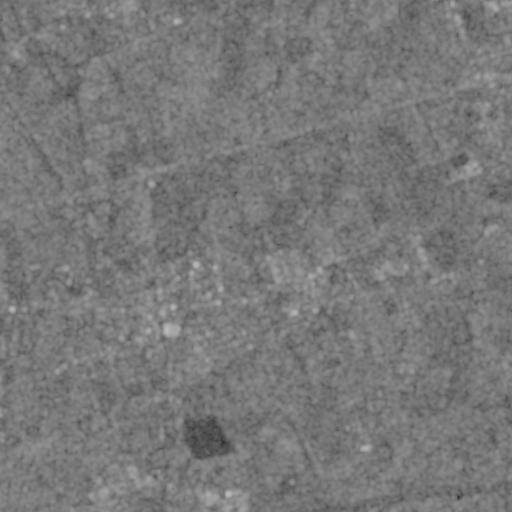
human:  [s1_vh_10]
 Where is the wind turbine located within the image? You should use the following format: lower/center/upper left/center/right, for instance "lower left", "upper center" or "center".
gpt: The wind turbine is located in the lower right of the image.
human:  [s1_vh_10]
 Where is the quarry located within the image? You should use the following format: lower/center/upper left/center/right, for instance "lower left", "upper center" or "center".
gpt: There is no quarry in the image.

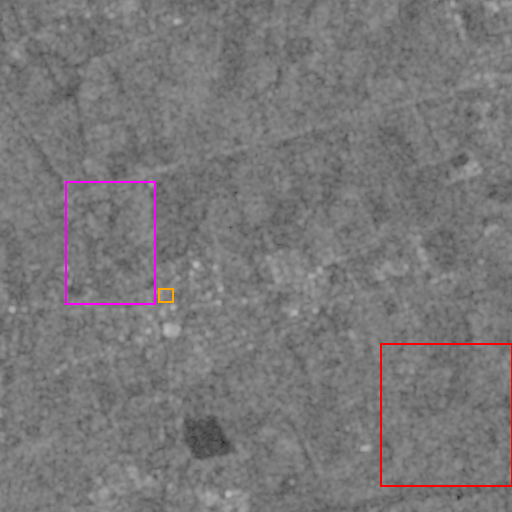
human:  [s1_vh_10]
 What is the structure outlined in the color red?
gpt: The structure outlined in red is a crop field.
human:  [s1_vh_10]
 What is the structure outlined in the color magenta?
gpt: The structure outlined in magenta is a park.
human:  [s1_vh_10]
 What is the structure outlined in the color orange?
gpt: The structure outlined in orange is a parking lot.
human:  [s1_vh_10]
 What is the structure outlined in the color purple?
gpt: There is no purple outline.